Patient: sex M, age 17
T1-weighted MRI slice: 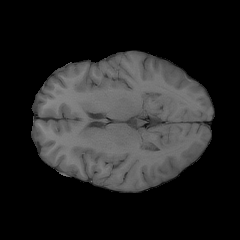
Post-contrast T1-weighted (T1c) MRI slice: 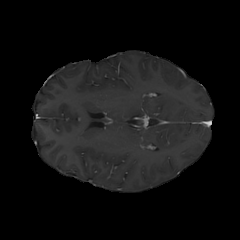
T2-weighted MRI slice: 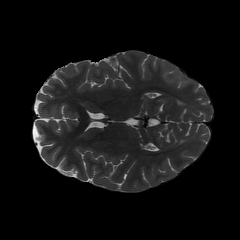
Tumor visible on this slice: no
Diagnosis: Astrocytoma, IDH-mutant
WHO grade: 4